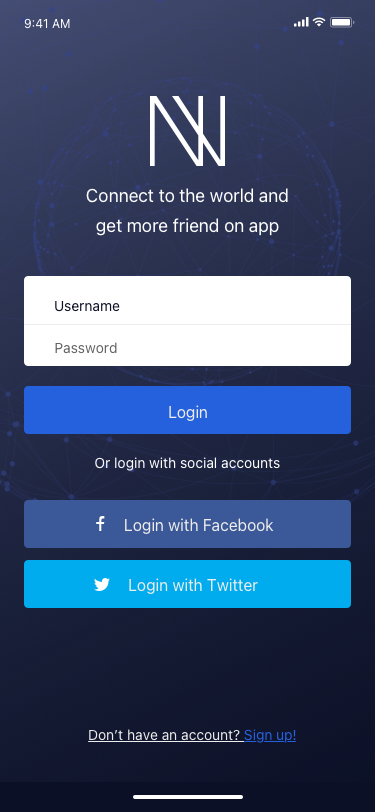
Text in this UI design:
Don’t have an account? Sign up!
Username
Password
Login
Login with Facebook
Login with Twitter
Or login with social accounts
Connect to the world and
get more friend on app